Question: We're re-writing a Flash application that uses Google Maps into an HTML/CSS/JavaScript with the v3.10. In Flash they used an mx effect to create a pulsating glow of different colors to indicate status.
I've been trying to find a way to replicate this in JavaScript, but I haven't been able to find a solution.
I've played around with shadow, but then it's only a png image. Ideally I'd like to use CSS, or a JavaScript tool, but maybe I could use an animated gif behind the marker?
'''
createMarker = function (mapMarkerVm) {
var shadow = new google.maps.MarkerImage(
'/Content/images/mapIcon_glow.png',
new google.maps.Size(36, 52),
new google.maps.Point(0, 0),
new google.maps.Point(20, 52));
return new google.maps.Marker({
title: mapMarkerVm.Title() || "",
position: new google.maps.LatLng(mapMarkerVm.Latitude() || 0.0, mapMarkerVm.Longitude() || 0.0),
icon: createMarkerImage(mapMarkerVm.StatusIcon()),
map: map,
shadow: shadow,
draggable: false,
visible: true
});
};
'''

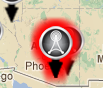
Answer: You could use a gif but you must set 'optimized: false' in your marker constructor.
Source:
<URL>